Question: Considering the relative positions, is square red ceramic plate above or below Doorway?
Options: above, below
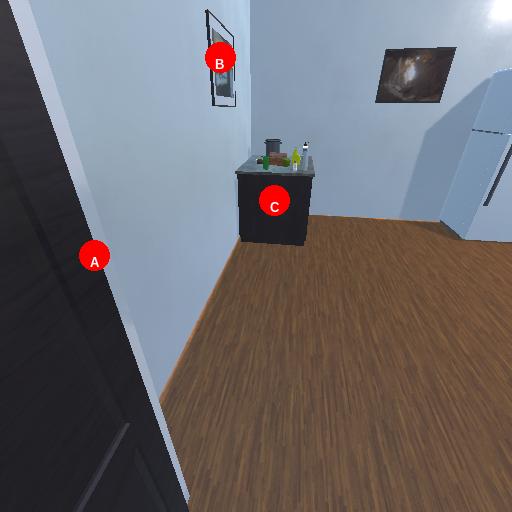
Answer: above